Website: crate-barrel
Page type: account-selection
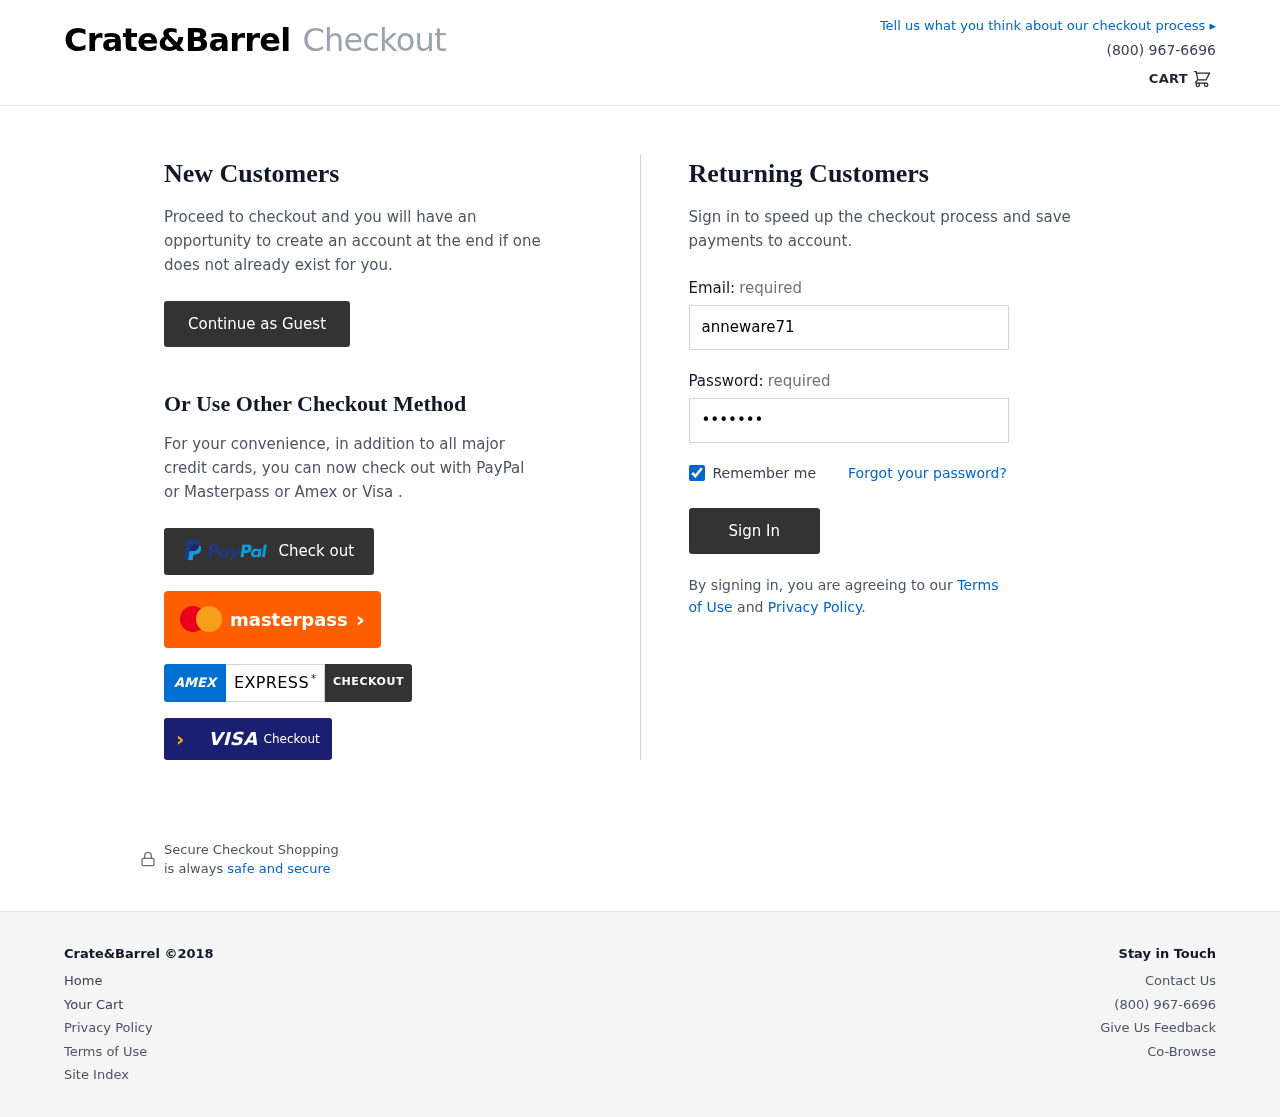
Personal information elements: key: PII_LOGIN_USERNAME
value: anneware71